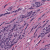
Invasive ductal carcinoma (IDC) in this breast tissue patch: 1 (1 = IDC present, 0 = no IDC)